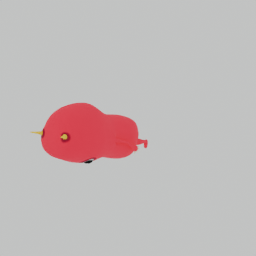
Label: animals